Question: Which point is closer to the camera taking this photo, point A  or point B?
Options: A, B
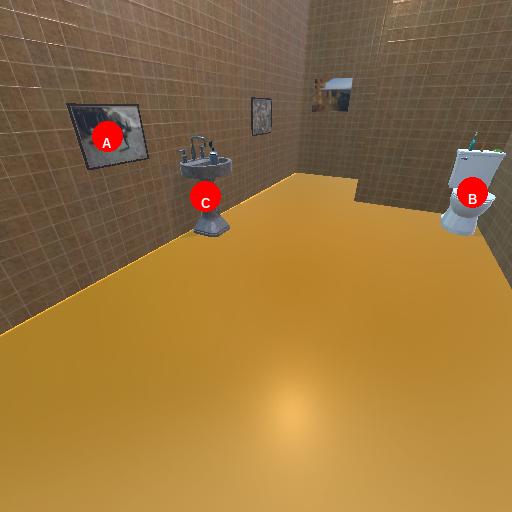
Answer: A